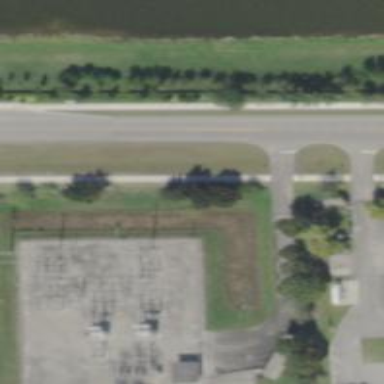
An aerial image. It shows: Distribution level power substation surrounded by fence.